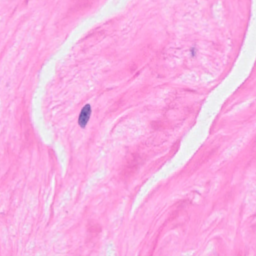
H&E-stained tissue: Breast